Question: I am trying to write unit tests for functions where I use 'cowplot::plot_grid()' to combine 'ggplot2' plots. For example,
'''
# setup
set.seed(123)
library(ggplot2)
# creating basic plots
p1 <- ggplot(aes(x = as.factor(am), y = wt), data = mtcars) +
geom_point() +
labs(title = "Dataset: mtcars", subtitle = "Source: 'base' package")
p2 <- ggplot(aes(x = vore, y = brainwt), data = msleep) +
geom_point() +
labs(title = "Dataset: msleep", subtitle = "Source: 'ggplot2' package")
# combined plot
(p <- cowplot::plot_grid(p1, p2, labels = c("(i)", "(ii)")))
#> Warning: Removed 27 rows containing missing values (geom_point).
'''

<URL>
For 'ggplot2' plots, I can build the plot and extract these details.
'''
# extracting title and subtitle (example with p1)
pb1 <- ggplot2::ggplot_build(p1)
pb1$plot$labels$title
#> [1] "Dataset: mtcars"
pb1$plot$labels$subtitle
#> [1] "Source: 'base' package"
'''
But how can I extract such details about the individual plots from the combined plot-
# building combined plot
'''
pb <- ggplot2::ggplot_build(p)
'''
So, for example, how can I extract subtitle for 'p1' from 'pb'?
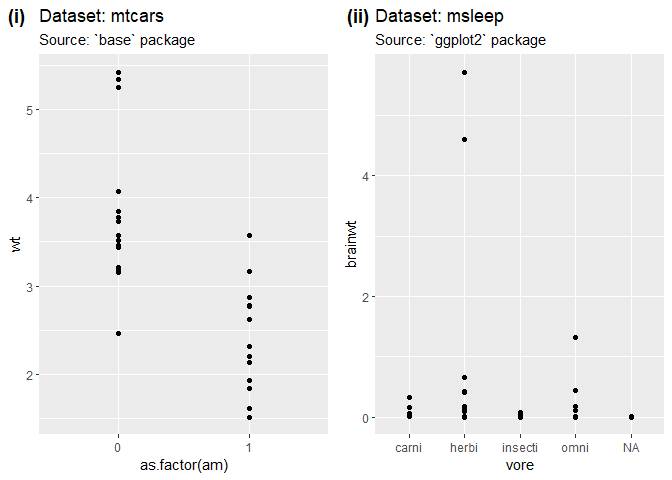
Answer: We may do as follows:
'''
p <- cowplot::plot_grid(p1, p2, labels = c("(i)", "(ii)"))
fun <- function(p, what) {
unlist(sapply(p$layers, function(x) {
idx <- which(x$geom_params$grob$layout$name == what)
x$geom_params$grob$grobs[[idx]]$children[[1]]$label
}))
}
fun(p, "title")
# [1] "Dataset: mtcars" "Dataset: msleep"
fun(p, "subtitle")
# [1] "Source: 'base' package" "Source: 'ggplot2' package"
'''
With this approach there would be no gains from additionally using 'ggplot_build' as we would still need to go to the 'layers' element.
I believe there is no shorter way to do this. It kind of makes sense that we need to delve into 'layers' as 'pb$plot$labels$title' is about the whole plot, while our 'p' is a combination of two.
---
In case you want to extract some other elements, it should be pretty doable by looking at, say, in the case of the first layer,
'''
p$layers[[1]]$geom_params$grob
# TableGrob (12 x 9) "layout": 18 grobs
# z cells name grob
# 1 0 ( 1-12, 1- 9) background zeroGrob[plot.background..zeroGrob.151]
# 2 5 ( 6- 6, 4- 4) spacer zeroGrob[NULL]
# 3 7 ( 7- 7, 4- 4) axis-l absoluteGrob[GRID.absoluteGrob.136]
# 4 3 ( 8- 8, 4- 4) spacer zeroGrob[NULL]
# 5 6 ( 6- 6, 5- 5) axis-t zeroGrob[NULL]
# 6 1 ( 7- 7, 5- 5) panel gTree[panel-1.gTree.120]
# 7 9 ( 8- 8, 5- 5) axis-b absoluteGrob[GRID.absoluteGrob.128]
# 8 4 ( 6- 6, 6- 6) spacer zeroGrob[NULL]
# 9 8 ( 7- 7, 6- 6) axis-r zeroGrob[NULL]
# 10 2 ( 8- 8, 6- 6) spacer zeroGrob[NULL]
# 11 10 ( 5- 5, 5- 5) xlab-t zeroGrob[NULL]
# 12 11 ( 9- 9, 5- 5) xlab-b titleGrob[axis.title.x.bottom..titleGrob.139]
# 13 12 ( 7- 7, 3- 3) ylab-l titleGrob[axis.title.y.left..titleGrob.142]
# 14 13 ( 7- 7, 7- 7) ylab-r zeroGrob[NULL]
# 15 14 ( 4- 4, 5- 5) subtitle titleGrob[plot.subtitle..titleGrob.148]
# 16 15 ( 3- 3, 5- 5) title titleGrob[plot.title..titleGrob.145]
# 17 16 (10-10, 5- 5) caption zeroGrob[plot.caption..zeroGrob.150]
# 18 17 ( 2- 2, 2- 2) tag zeroGrob[plot.tag..zeroGrob.149]
'''
then picking the right 'grob' according to its 'name' and looking at, say,
'''
str(p$layers[[1]]$geom_params$grob$grobs[[15]])
'''
where it's quite easy to find that we want
'''
p$layers[[1]]$geom_params$grob$grobs[[15]]$children[[1]]$label
# [1] "Source: 'base' package"
'''